Question: I'm not really sure how I would go about coding this but here's what the GridView should look like:

Items will be grouped according to their respective "products"
Any help regarding the structure of the GridView would be appreciated.
Thank you :)
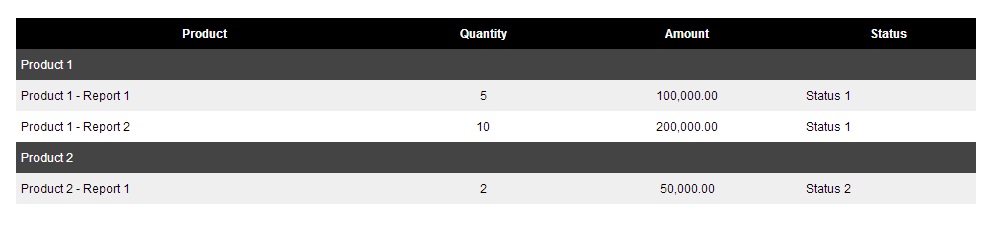
Answer: You can achieve this using <URL> control. It's way more customizable than GridView